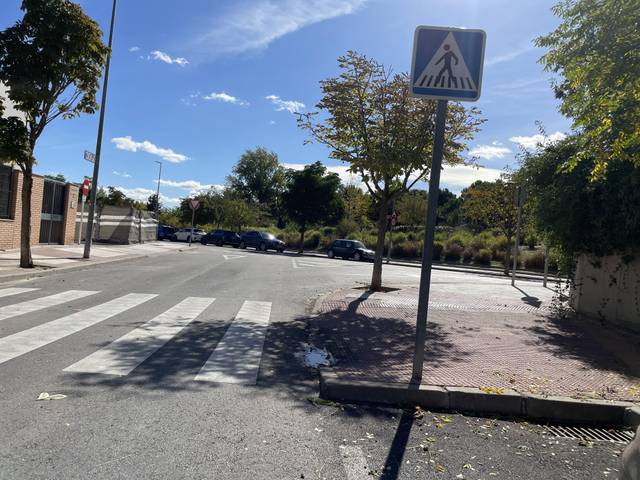
Region: Spain
Coordinates: 40.499, -3.884